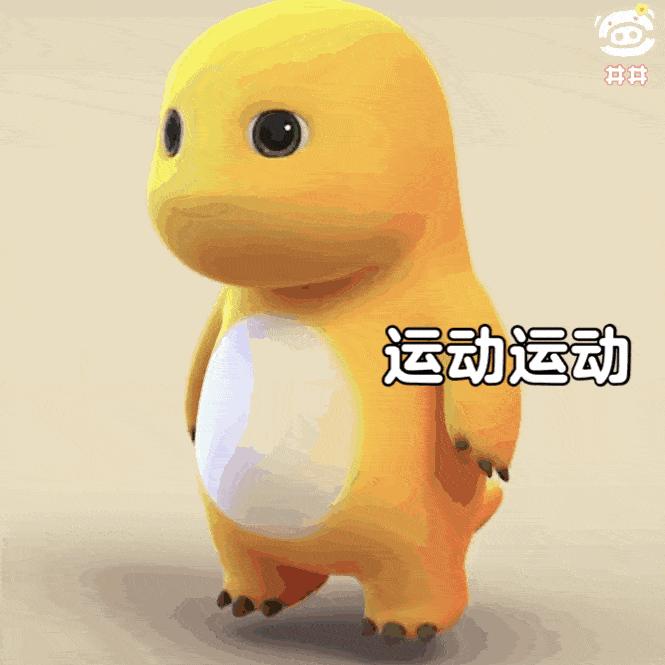
Label: nailong